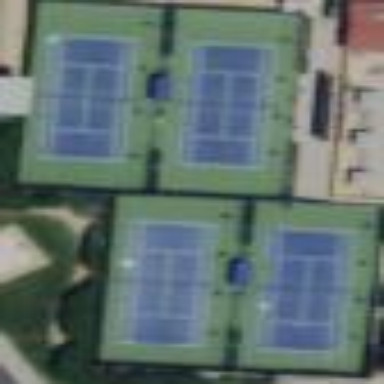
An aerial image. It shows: Tennis court on pitch.